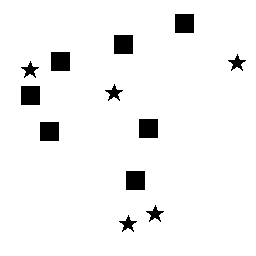
Squares: 7
Triangles: 0
Stars: 5
Total shapes: 12